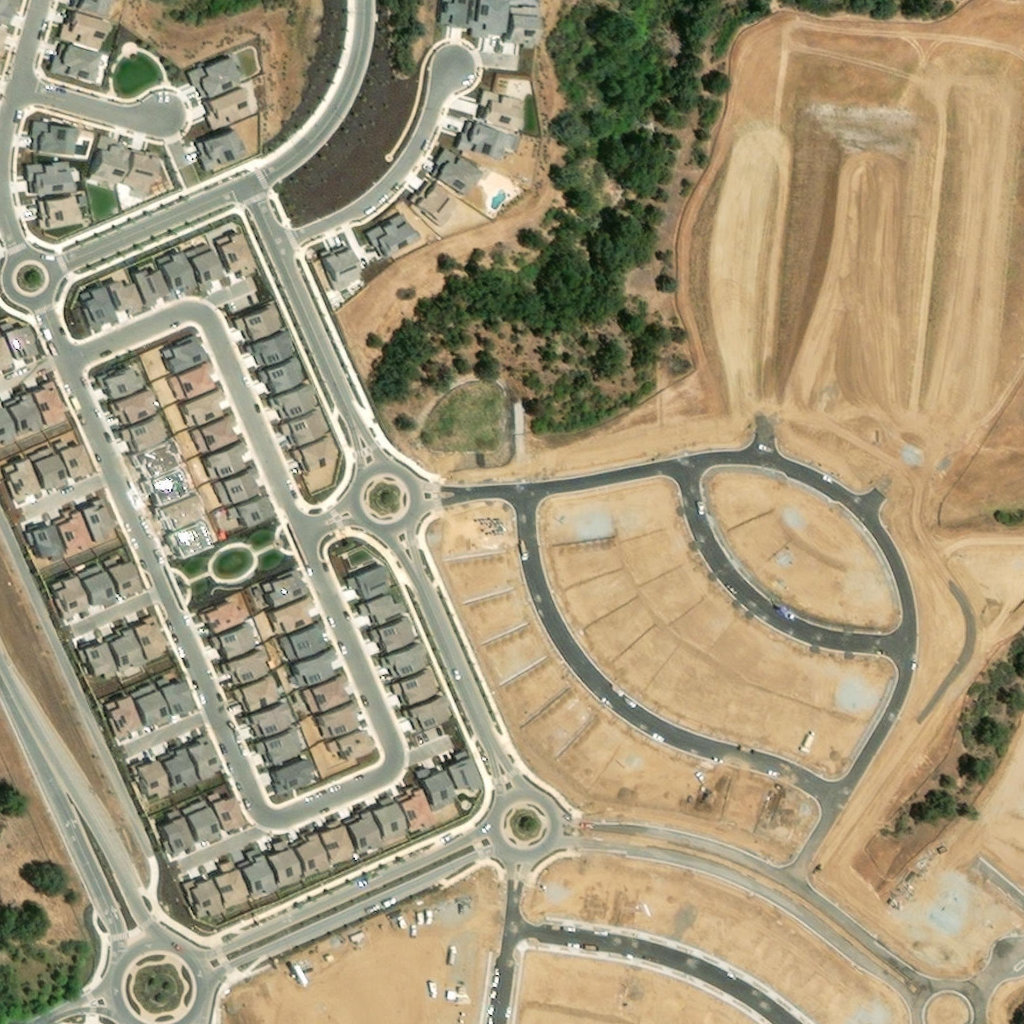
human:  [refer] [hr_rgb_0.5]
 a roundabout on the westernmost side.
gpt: <box>[[0, 24, 5, 29, 0]]</box>